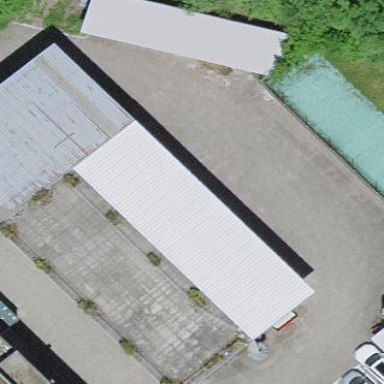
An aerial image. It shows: Shed.